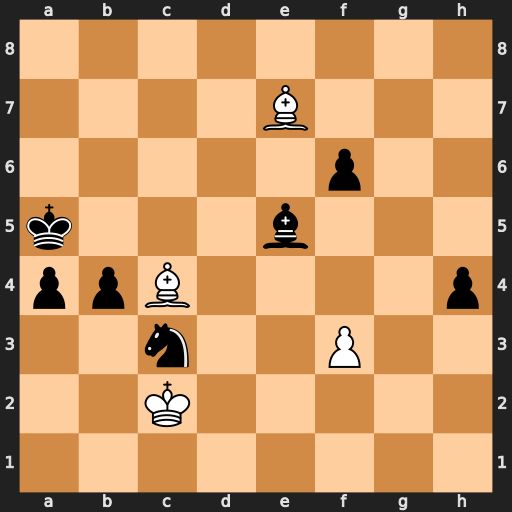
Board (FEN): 8/4B3/5p2/k3b3/ppB4p/2n2P2/2K5/8
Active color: w
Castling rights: -
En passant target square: -
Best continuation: Bd8+ Bc7 Bxc7#